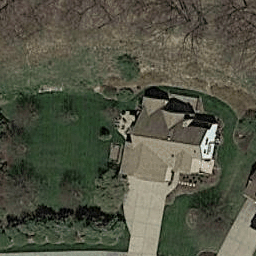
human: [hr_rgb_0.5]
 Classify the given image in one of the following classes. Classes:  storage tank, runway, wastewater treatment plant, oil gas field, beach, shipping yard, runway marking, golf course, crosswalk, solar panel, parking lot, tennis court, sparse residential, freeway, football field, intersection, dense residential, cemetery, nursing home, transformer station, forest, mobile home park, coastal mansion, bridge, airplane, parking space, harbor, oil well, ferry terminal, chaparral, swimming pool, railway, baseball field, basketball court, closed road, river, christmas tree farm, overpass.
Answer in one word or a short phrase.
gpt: sparse residential